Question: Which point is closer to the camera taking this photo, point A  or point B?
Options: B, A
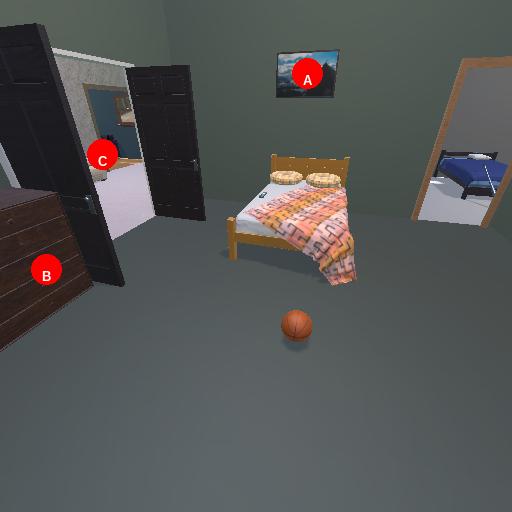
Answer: B